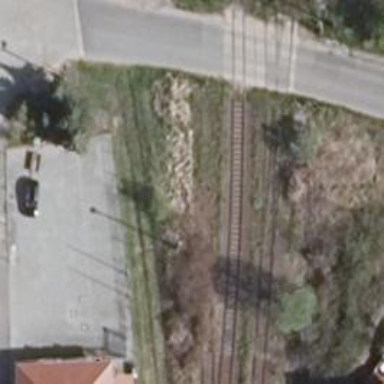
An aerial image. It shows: Abandoned railway.